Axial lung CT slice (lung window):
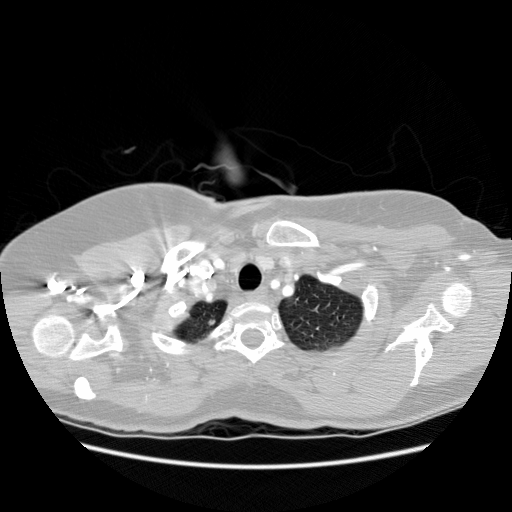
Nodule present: yes
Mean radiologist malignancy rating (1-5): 2